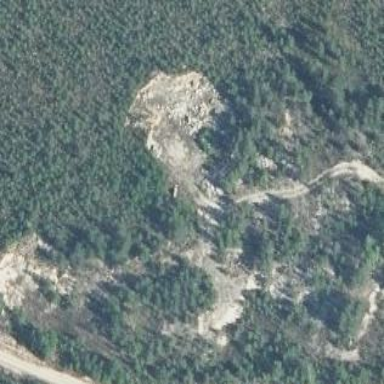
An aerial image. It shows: Quarry area rich in gravel resources.